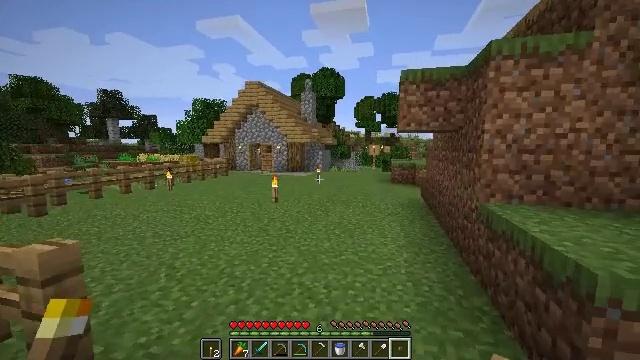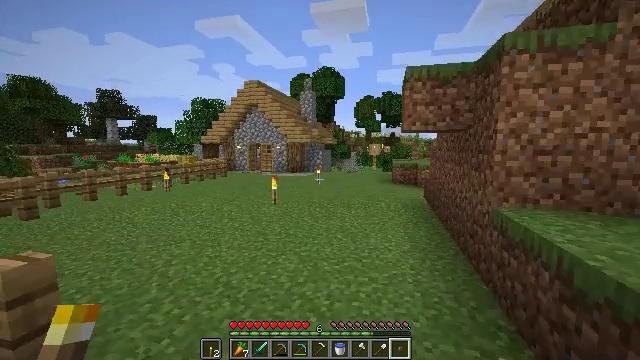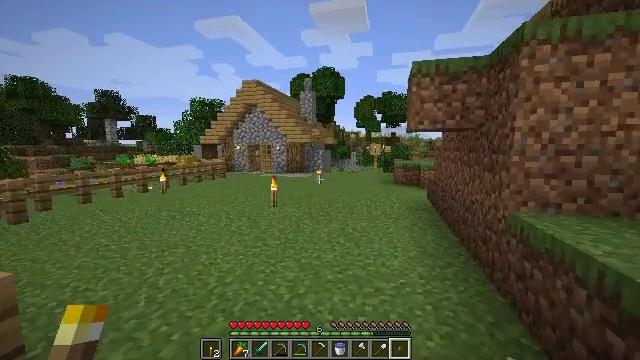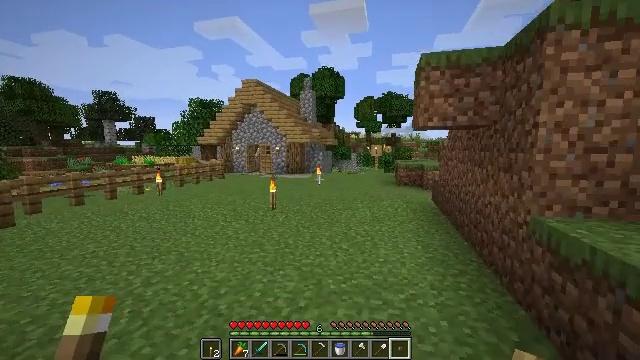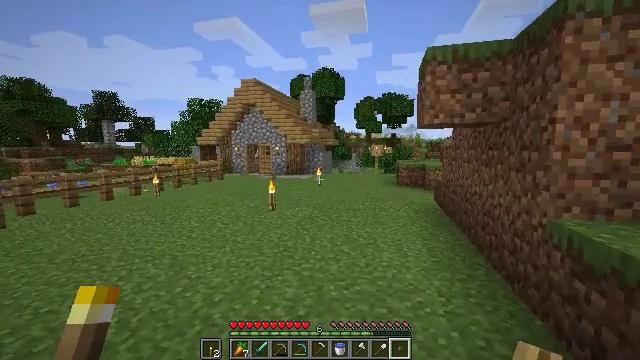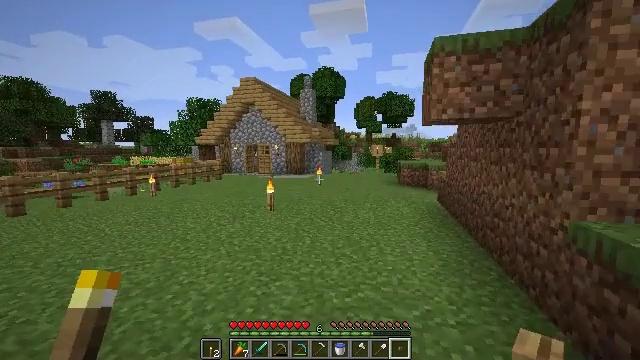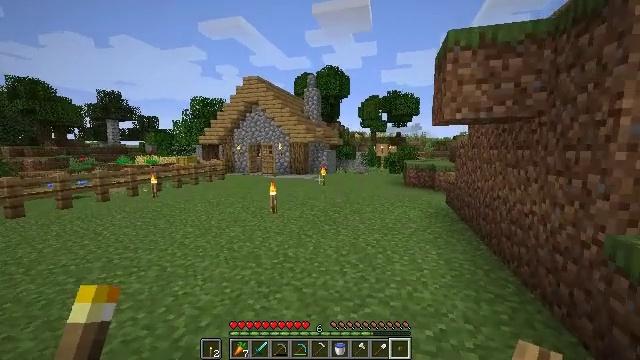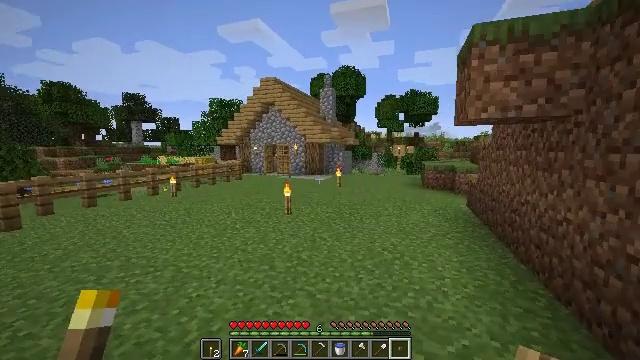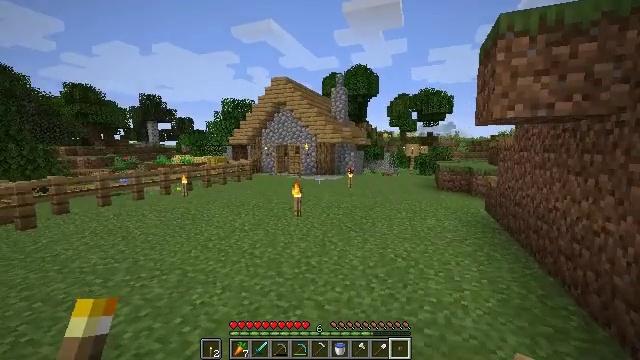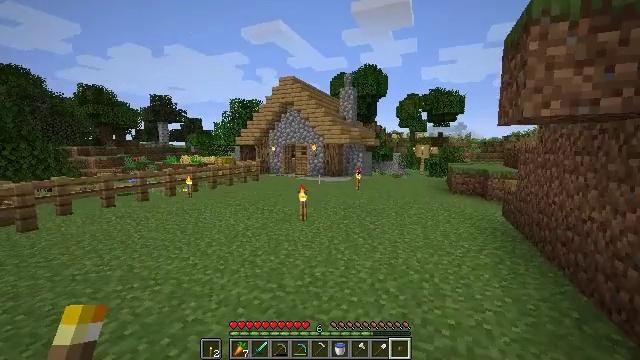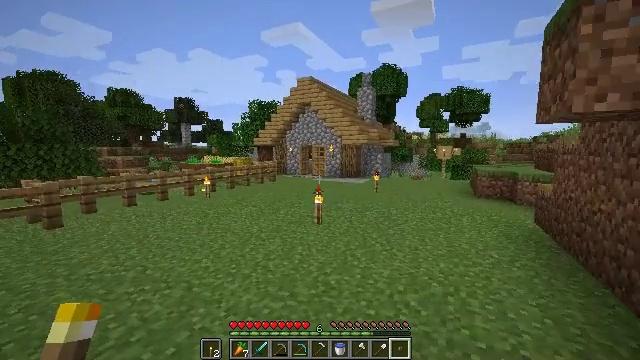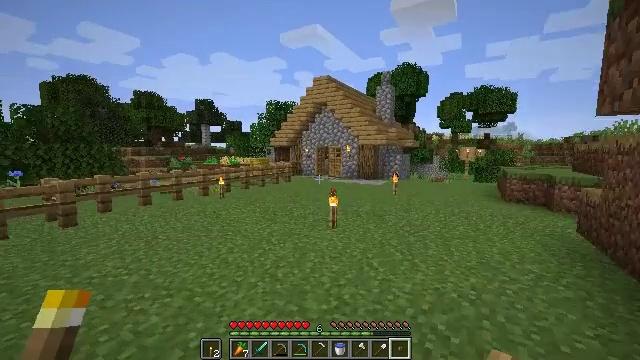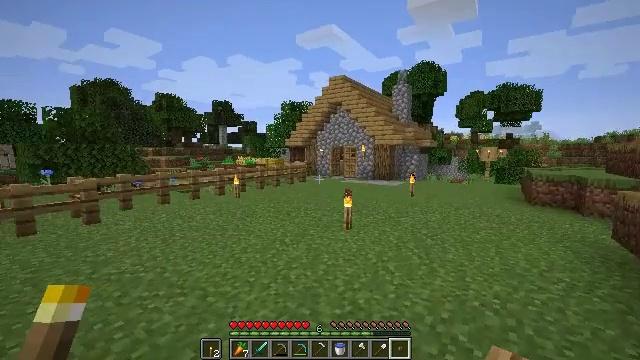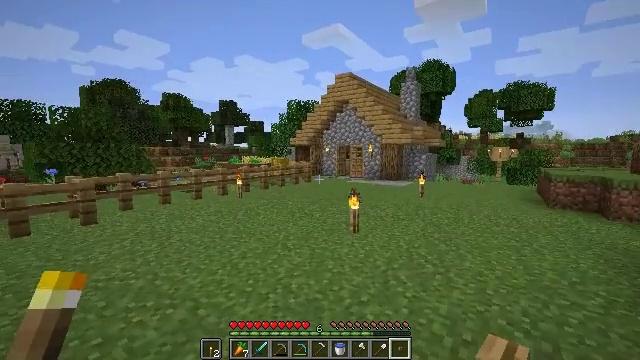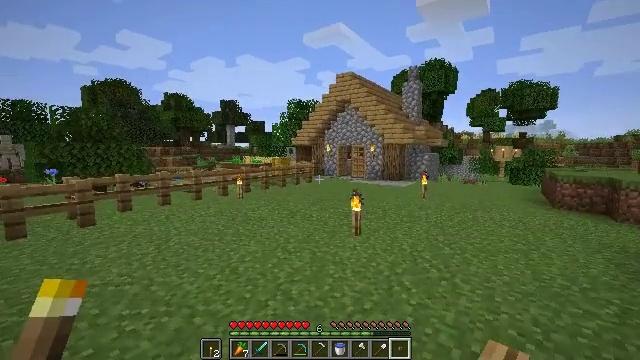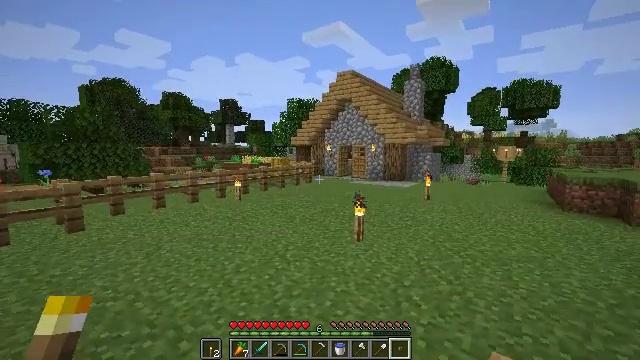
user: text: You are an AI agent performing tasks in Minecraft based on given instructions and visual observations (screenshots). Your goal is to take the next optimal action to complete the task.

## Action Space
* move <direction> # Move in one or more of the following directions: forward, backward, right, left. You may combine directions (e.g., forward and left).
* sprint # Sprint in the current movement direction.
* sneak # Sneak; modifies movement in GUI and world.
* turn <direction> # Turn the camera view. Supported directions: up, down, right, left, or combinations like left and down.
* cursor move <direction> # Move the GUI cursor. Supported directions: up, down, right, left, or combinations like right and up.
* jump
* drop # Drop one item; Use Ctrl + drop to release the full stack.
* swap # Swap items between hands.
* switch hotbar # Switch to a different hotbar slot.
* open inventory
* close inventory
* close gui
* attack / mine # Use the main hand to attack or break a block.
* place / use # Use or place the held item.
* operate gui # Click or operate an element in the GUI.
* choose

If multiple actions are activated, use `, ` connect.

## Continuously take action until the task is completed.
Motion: motion action
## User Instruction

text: Harvest the mature beetroots.
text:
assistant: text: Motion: move forward
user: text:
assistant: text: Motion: move forward
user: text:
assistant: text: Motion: move forward
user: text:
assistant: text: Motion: move forward
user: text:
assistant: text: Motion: move forward
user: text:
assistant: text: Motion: move forward
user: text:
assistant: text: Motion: move forward, turn left
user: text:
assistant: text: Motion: move forward, turn left
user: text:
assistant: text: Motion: move forward, turn left
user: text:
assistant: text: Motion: move forward, turn left
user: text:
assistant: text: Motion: move forward, turn left
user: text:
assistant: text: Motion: move forward, turn left
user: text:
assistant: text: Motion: move forward, turn left
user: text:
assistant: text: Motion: move forward
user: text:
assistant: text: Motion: move forward
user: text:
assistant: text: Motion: move forward
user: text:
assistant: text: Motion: move forward
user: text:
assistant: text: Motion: move forward
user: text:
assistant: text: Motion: move forward
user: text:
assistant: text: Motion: move forward
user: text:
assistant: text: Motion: move forward
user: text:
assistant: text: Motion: move forward
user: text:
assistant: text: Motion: move forward
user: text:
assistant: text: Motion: move forward
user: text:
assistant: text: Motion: move forward
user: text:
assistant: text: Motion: move forward
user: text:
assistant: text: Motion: move forward
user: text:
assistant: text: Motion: move forward
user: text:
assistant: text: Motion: move forward
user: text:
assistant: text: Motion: move forward